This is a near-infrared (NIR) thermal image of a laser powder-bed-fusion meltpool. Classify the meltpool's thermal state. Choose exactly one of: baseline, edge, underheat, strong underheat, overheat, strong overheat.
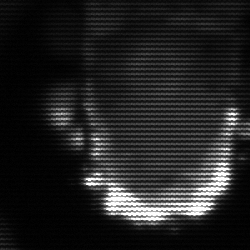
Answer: baseline